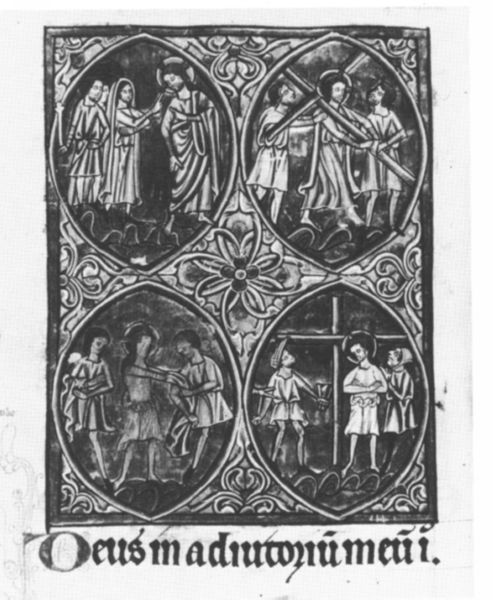
Titel: Stundenbuch
Institution: London, British Library
Schlagwörter: gott, weiß, menschen, grau, männer, schwarz, ornament, rahmen, tragen, kirche, blatt, oval, engel, schrift, verzierung, vier, buch, kreuz, titel, seite, illustration, schwarzweiß, text, gebet, karfreitag, heiligenschein, christus, jesus, kreuzigung, ostern, sterben, mittelalter, romanik, jünger, maria, szenen, buche, latein, mandorla, buchmalerei, passion, judas, stationen, kreuzweg, kreuztragung, vier bilder, deus, kreuzigungsgeschichte, judad